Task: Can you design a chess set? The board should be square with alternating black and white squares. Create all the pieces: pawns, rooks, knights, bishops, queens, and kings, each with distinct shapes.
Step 2279:
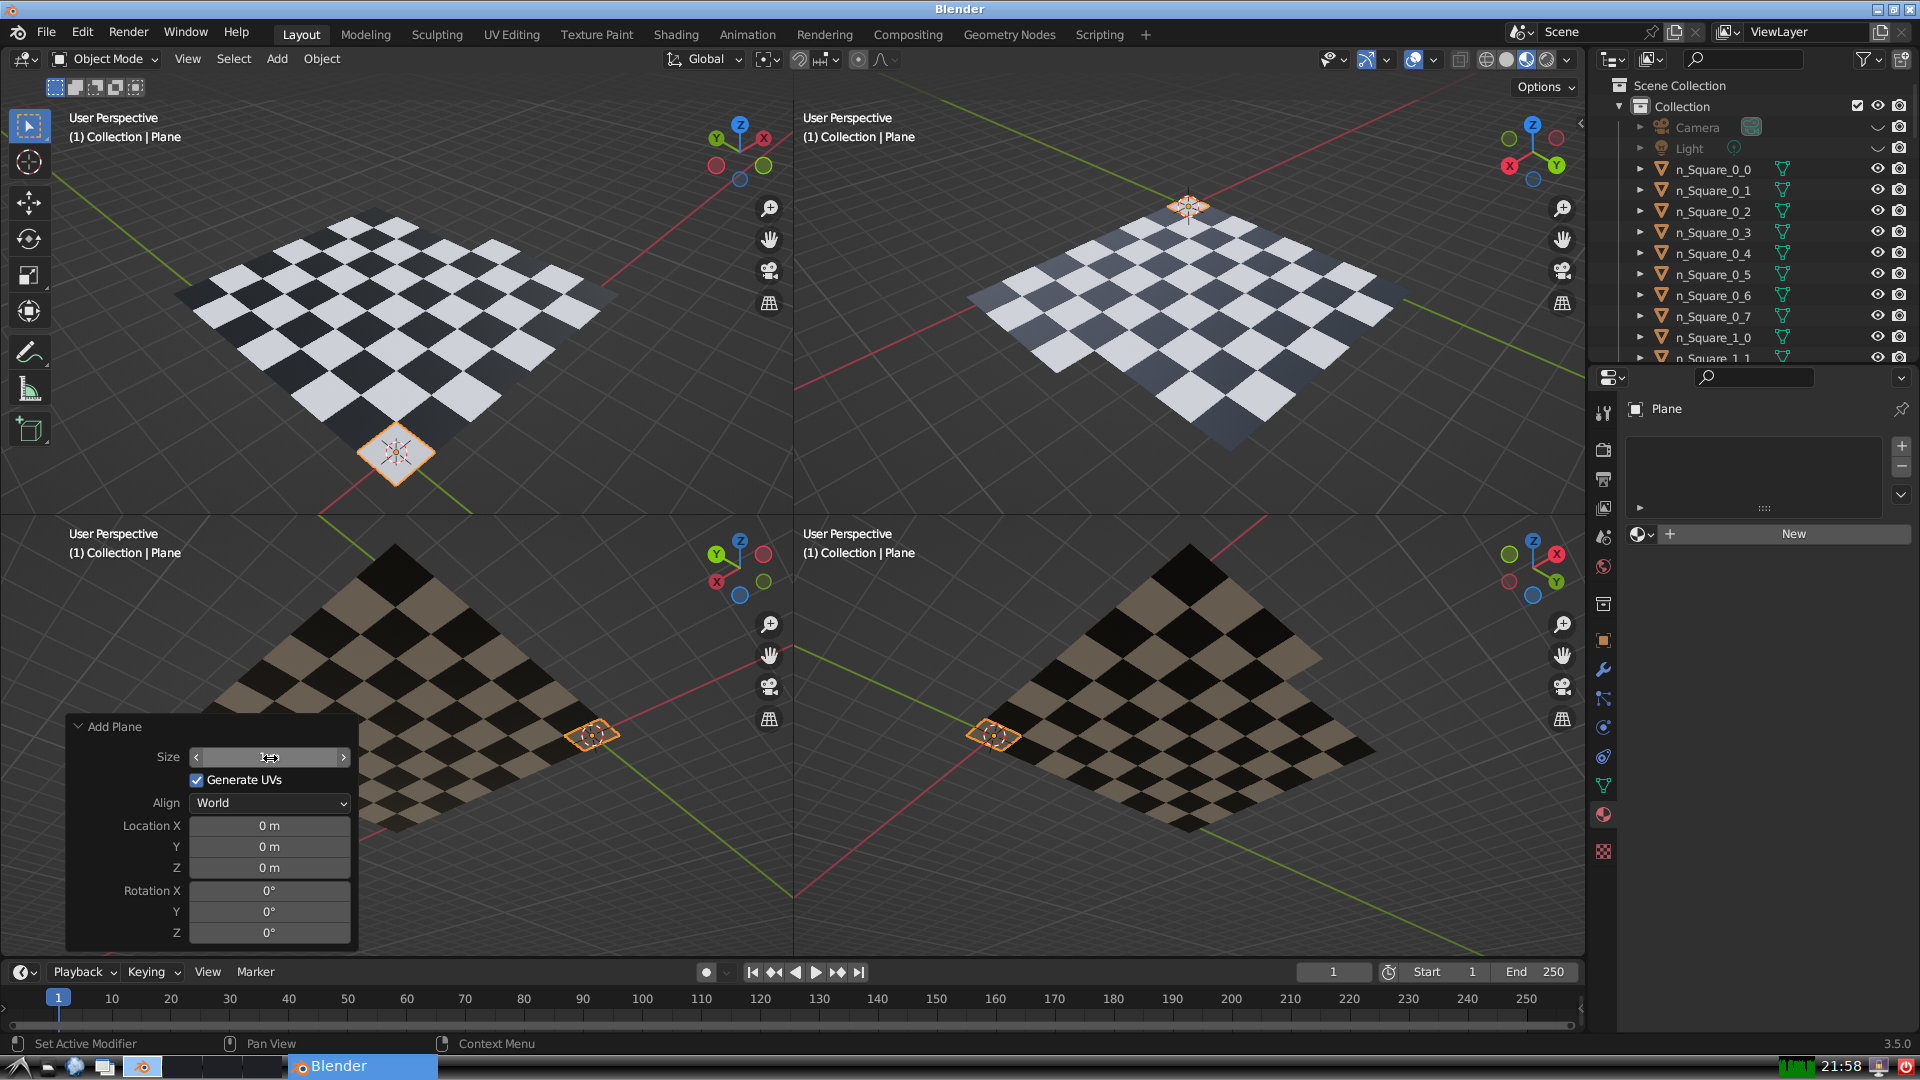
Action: click: no